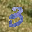
Label: 3